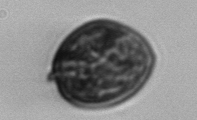
Label: Prorocentrum